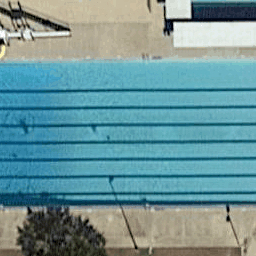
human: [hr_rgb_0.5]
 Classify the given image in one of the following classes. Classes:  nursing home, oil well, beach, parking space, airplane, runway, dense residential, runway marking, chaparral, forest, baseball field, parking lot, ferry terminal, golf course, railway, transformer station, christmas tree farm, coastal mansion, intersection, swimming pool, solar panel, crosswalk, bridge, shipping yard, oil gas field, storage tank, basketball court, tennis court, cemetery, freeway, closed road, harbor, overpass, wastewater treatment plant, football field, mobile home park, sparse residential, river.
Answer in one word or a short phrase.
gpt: swimming pool